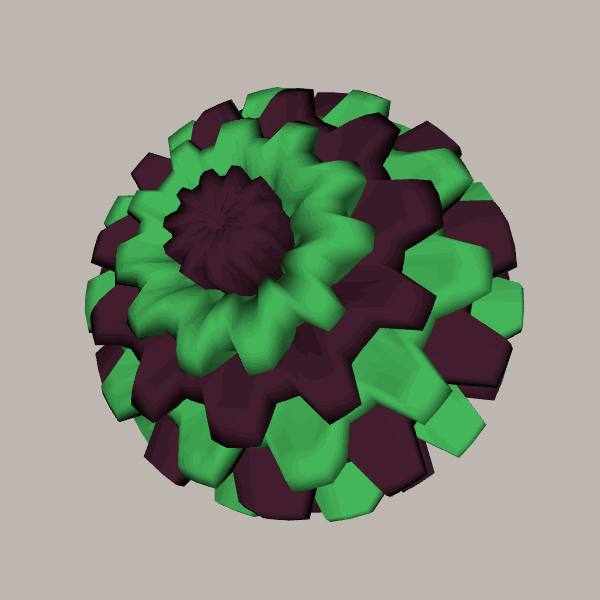
Background: light